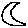
Label: moon